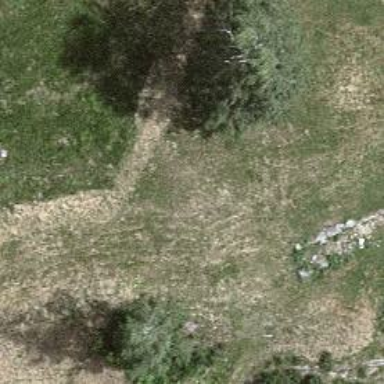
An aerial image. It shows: Path on the ground.